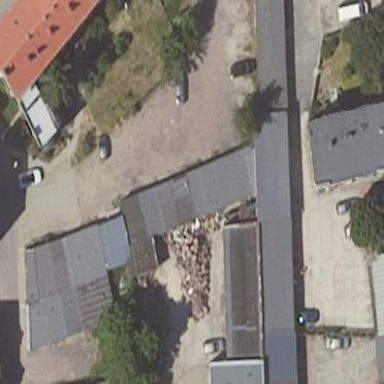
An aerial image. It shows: Group of garages.